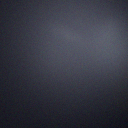
Screen state: off